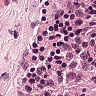
Metastatic tissue present: no